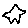
Label: star